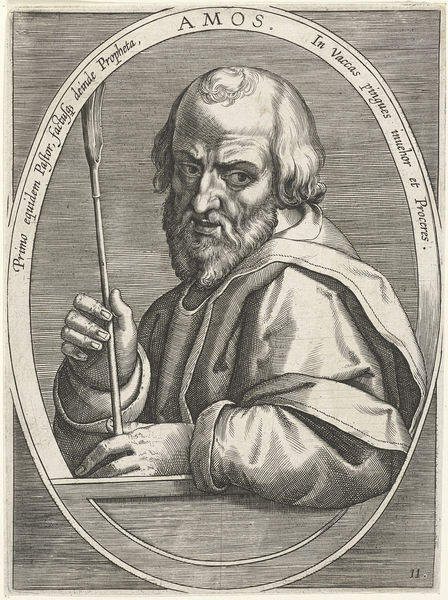
Titel: Amos
Künstler: Cornelis (I) Galle
Standort: Amsterdam
Institution: Rijksmuseum
Schlagwörter: hands, men, white, arm, black, face, grey, hair, nose, old, portrait, gown, mirror, print, hand, greek, man, head, eyes, male, spain, drawing, black and white, oval, mouth, etching, illustration, sketch, beard, saint, desk, pen, writing, letters, human, cape, cloak, clothes, pose, inscription, bald, balding, pencil, bart, circle, fingers, brush, lips, shading, western, clothing, bible, stick, forehead, page, round, arrow, prophet, latin, creepy, text, potrait, moustache, egg, poet, hood, holding, brows, writer, etch, old testament, nails, gay, coar, write, cowl, in, ellipse, mam, amos, primo, vaccas, propheta, smirror